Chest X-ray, PA view. Patient: 45 years old, sex M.
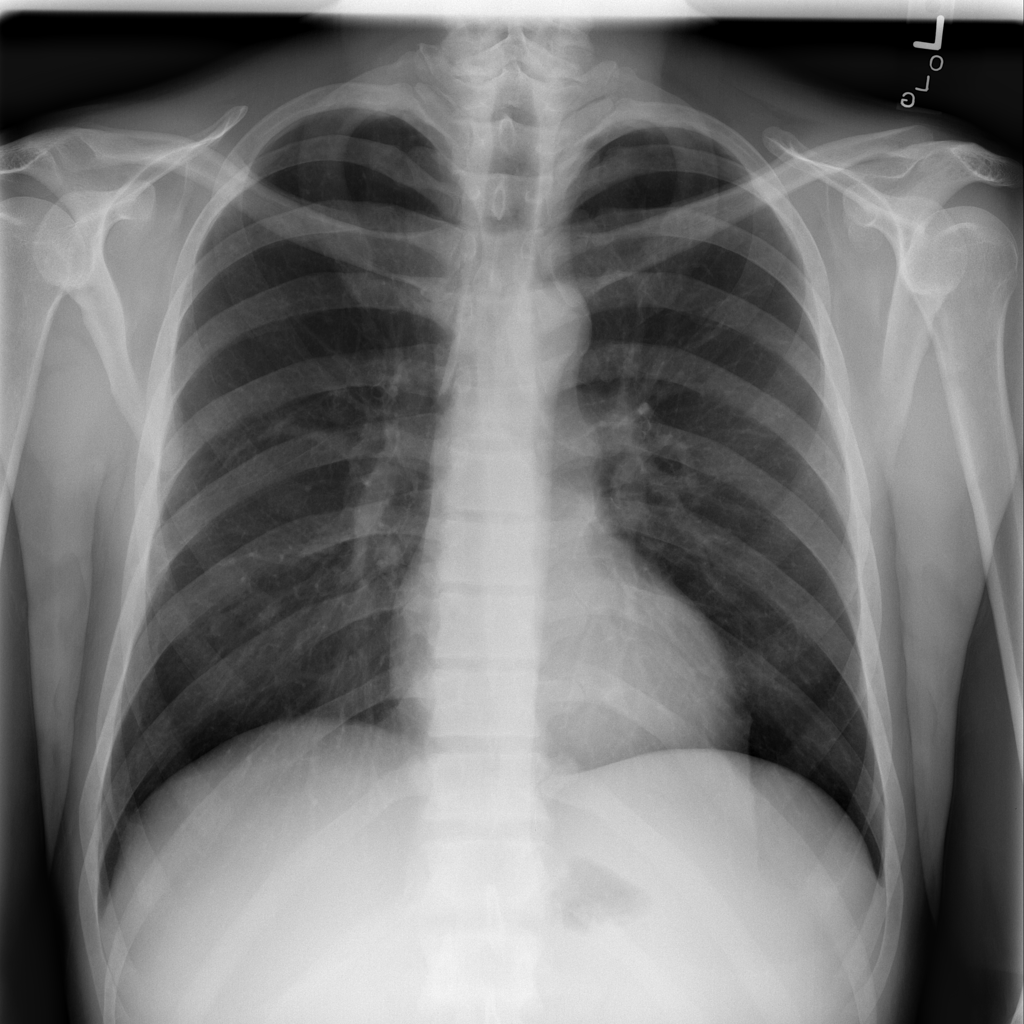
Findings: No Finding